Interaction volume radius: 10 \u00c5
Interaction volume height: 35 \u00c5
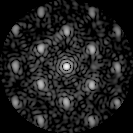
Disorder parameter: 0.424